Question: I need to implement hit-testing for my Windows Form Control. I have my custom class which inherits the 'Control' class and I draw, in the 'OnPaint' method, a polyline:
'''
e.Graphics.DrawLines(myPen, myPoints);
'''
Now, during the 'MouseDown' event I get the position of the mouse and I implement the hit-testing like follow:
'''
using (var path = new GraphicsPath())
{
path.AddLines(myPoints);
return path.IsVisible(pt);
}
'''
The problem is that if have, for example, the polyline in figure (which may seem like a polygon) the 'IsVisible' method returns true even if I click inside the region that represents this polygon:

I need a different behavior, the method have to return true only if I click over the line.
How can I do?
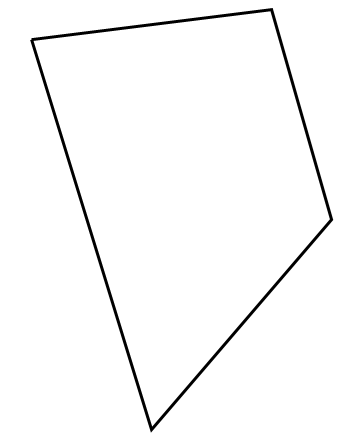
Answer: You just need to use a different method for hit-testing: 'IsOutlineVisible' instead of 'IsVisible'.
'''
using (var path = new GraphicsPath())
{
path.AddLines(myPoints);
return path.IsOutlineVisible(pt, Pens.Black);
}
'''
You need to provide a pen because line-based hit-testing works with line and lines can have a specific width. That said I'd suggest to use a different (thicker) pen from what you use for drawing because to pick a single pixel with mouse isn't such easy for many many users.